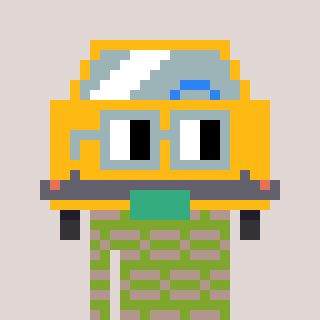
a pixel art character with square dark gray glasses, a taxi-shaped head and a slimegreen-colored body on a warm background